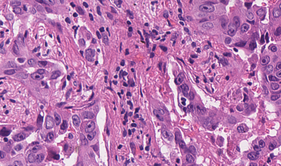
Tumor epithelial tissue: yes
Tumor-associated stroma tissue: yes
Normal tissue: no